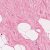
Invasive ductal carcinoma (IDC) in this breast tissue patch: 0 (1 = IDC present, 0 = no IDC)